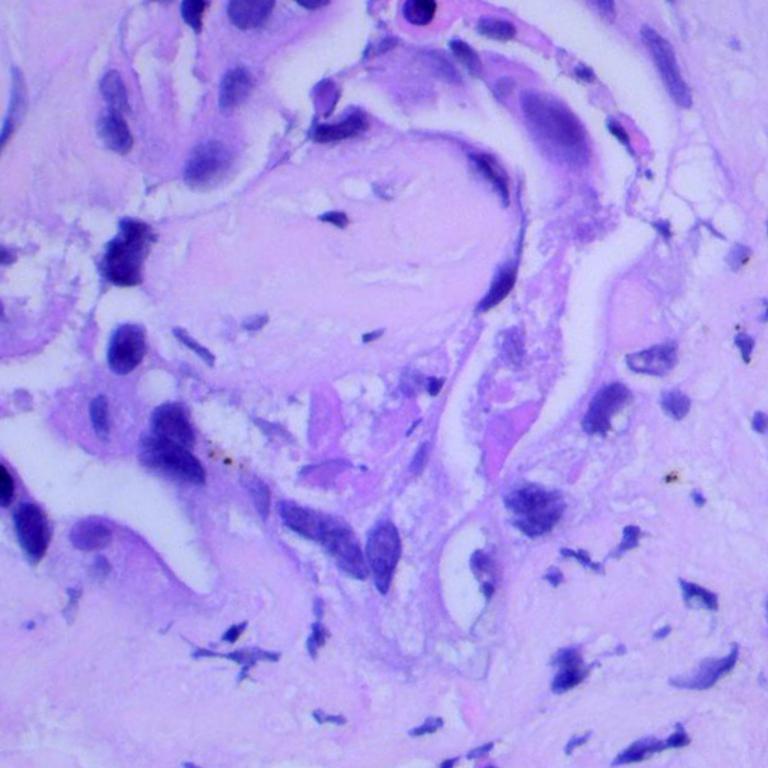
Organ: lung
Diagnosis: adenocarcinomas